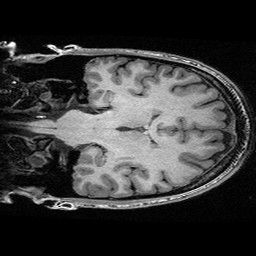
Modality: T1w
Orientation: coronal
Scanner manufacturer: ge
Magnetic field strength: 3 T
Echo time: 0.00318 s